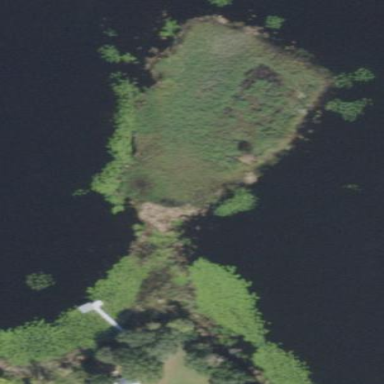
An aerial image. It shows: Marshy wetland area.